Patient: sex F, age 63
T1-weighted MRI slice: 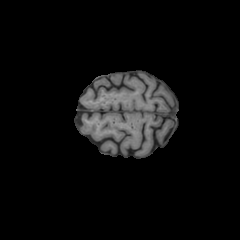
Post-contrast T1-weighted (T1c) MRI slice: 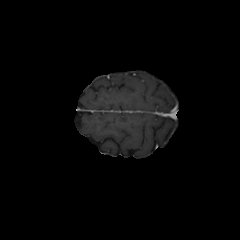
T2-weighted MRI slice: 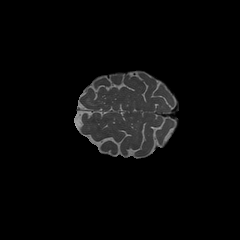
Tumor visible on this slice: no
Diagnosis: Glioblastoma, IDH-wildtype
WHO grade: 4